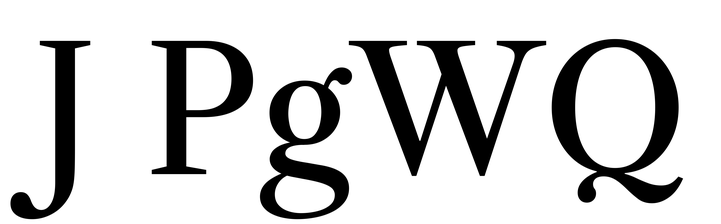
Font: LibreCaslonText_Regular